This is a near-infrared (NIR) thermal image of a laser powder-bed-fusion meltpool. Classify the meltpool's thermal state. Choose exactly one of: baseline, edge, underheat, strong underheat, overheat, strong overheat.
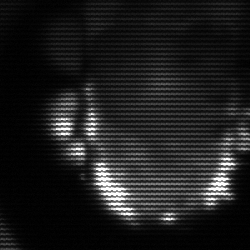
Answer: baseline